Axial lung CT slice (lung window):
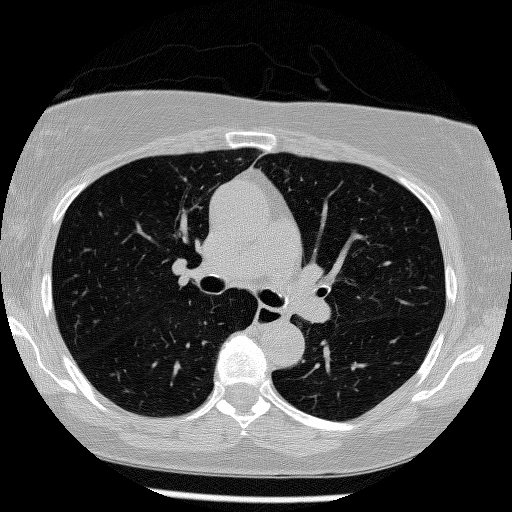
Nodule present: no